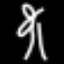
Label: palm tree